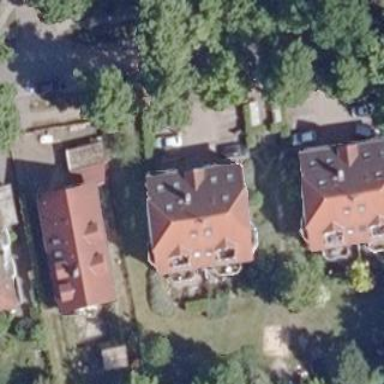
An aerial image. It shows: Building with hipped roof.